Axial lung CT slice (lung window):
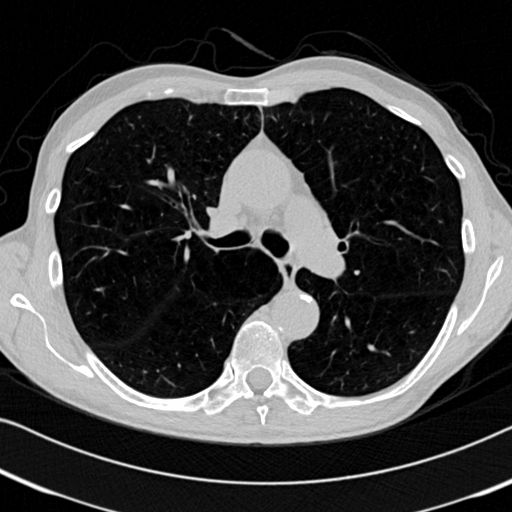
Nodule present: no